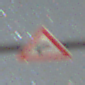
Verkehrszeichen: KurveRechts
Umgebung: Outdoor, Nature
Tageszeit: Night
Wetter: Clear
Licht: Natural
Jahreszeit: NotSpecified
Kontrast: LowContrast